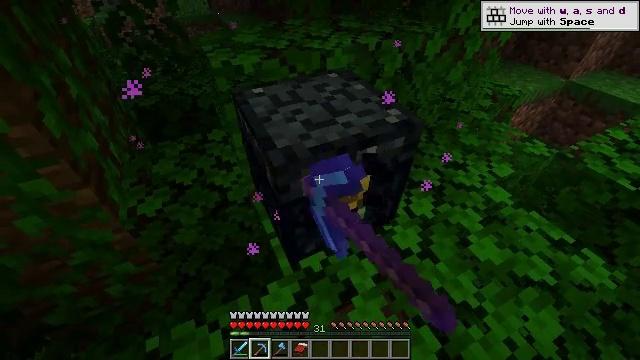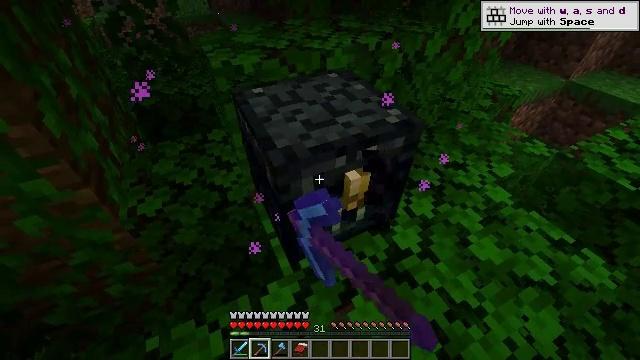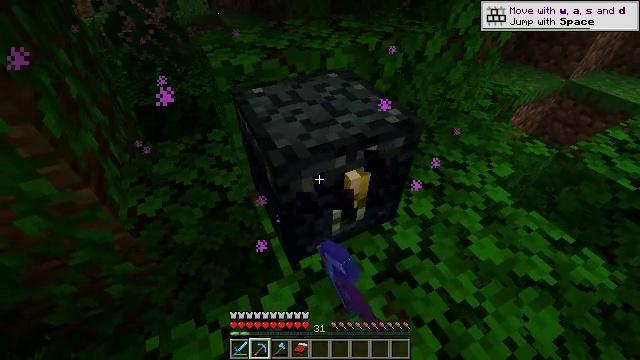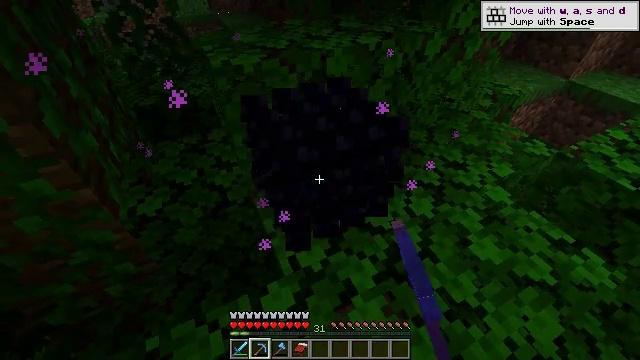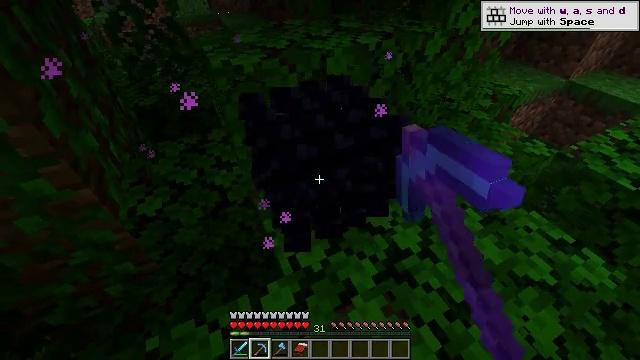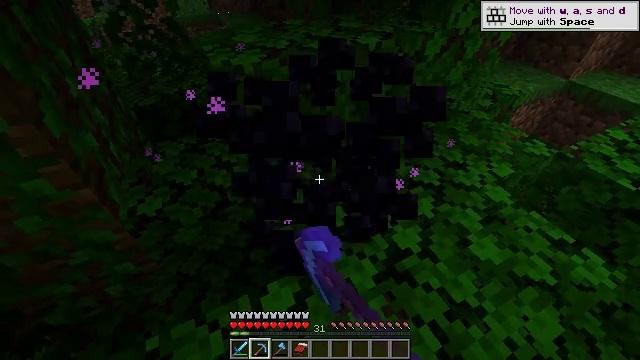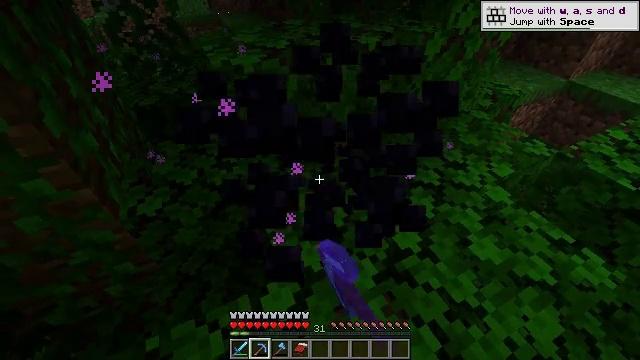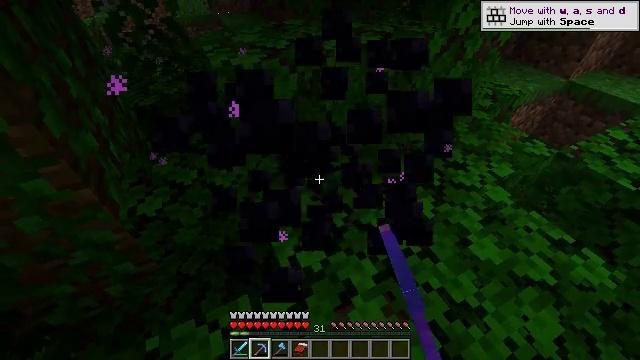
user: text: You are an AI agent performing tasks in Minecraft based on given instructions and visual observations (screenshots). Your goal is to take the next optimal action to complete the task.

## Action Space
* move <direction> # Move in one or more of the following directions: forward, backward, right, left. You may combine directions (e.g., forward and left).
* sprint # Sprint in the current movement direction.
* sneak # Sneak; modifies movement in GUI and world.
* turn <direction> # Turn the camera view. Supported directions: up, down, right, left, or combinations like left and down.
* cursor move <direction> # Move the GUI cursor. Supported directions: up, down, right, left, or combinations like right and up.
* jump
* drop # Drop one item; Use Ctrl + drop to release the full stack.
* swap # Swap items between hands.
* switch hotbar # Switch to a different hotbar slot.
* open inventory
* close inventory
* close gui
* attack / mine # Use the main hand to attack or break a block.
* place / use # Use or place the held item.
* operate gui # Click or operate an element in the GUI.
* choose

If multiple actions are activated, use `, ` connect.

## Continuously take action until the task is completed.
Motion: motion action
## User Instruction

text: Attack the ender chest to collect it.
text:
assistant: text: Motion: attack / mine
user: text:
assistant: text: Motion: attack / mine
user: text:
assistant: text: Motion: attack / mine
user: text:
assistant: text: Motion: attack / mine
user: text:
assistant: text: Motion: attack / mine
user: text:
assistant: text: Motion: attack / mine
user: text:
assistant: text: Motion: attack / mine
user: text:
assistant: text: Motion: attack / mine